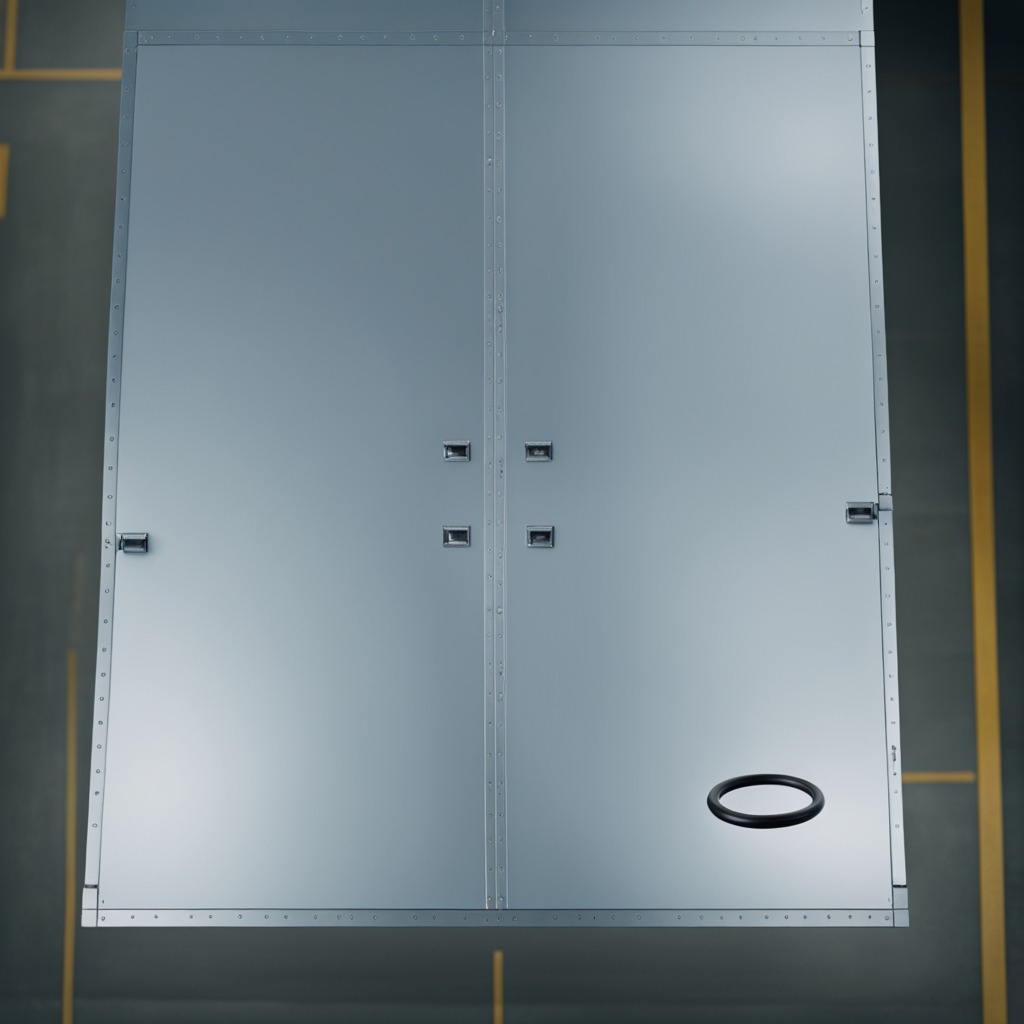
A rubber O-ring is lying on the toolbox surface in an airplane hangar workshop 8K.